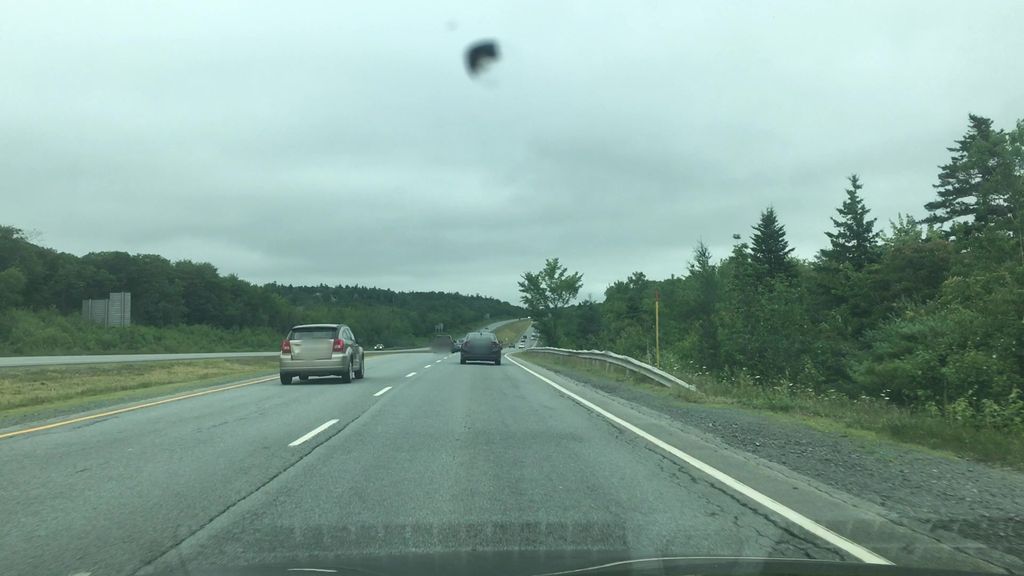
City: halifax